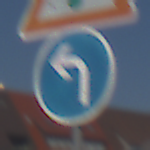
Verkehrszeichen: VorgeschriebeneFahrtrichtungLinks
Zusatzzeichen oben: Lichtzeichenanlage
Umgebung: Outdoor, Urban
Tageszeit: MorningAfternoon
Wetter: Clear
Licht: Natural
Jahreszeit: NotSpecified
Kontrast: HighContrast